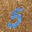
Label: 5